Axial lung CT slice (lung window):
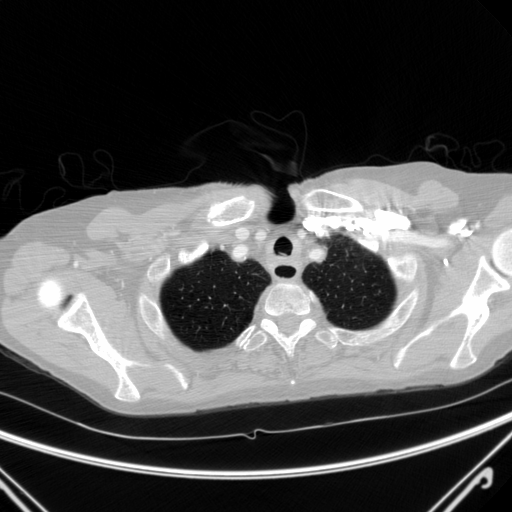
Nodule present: no